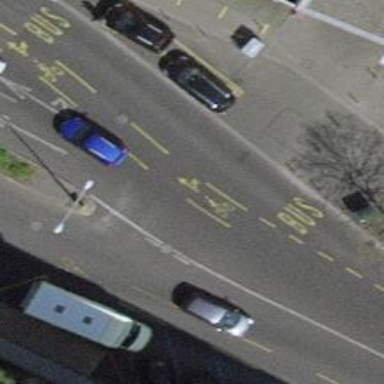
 with cycle lane on the left and cycle track on the right."